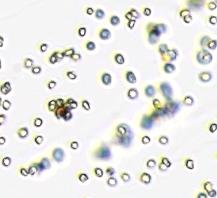
Label: Phaeocystis